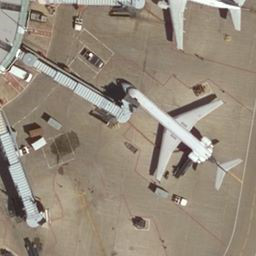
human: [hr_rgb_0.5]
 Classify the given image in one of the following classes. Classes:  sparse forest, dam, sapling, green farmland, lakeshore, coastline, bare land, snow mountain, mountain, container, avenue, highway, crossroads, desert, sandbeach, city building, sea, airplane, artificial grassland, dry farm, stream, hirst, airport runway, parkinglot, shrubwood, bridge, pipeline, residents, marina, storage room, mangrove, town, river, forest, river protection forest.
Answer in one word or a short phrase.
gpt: airplane